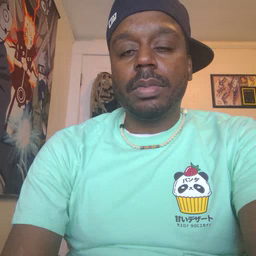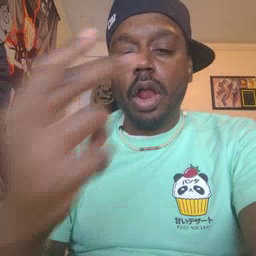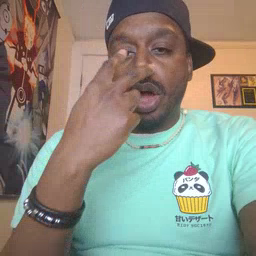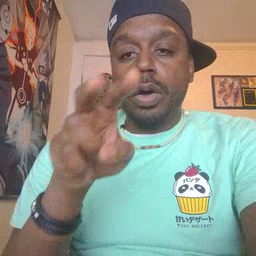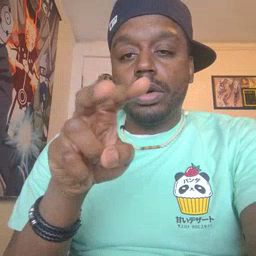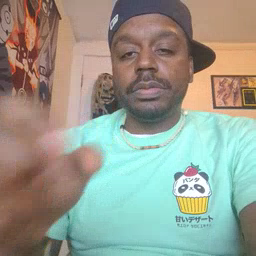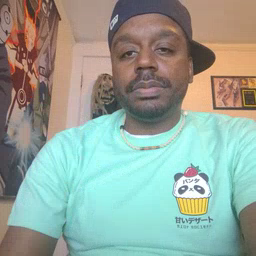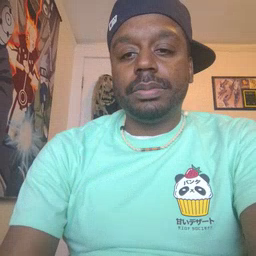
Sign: look